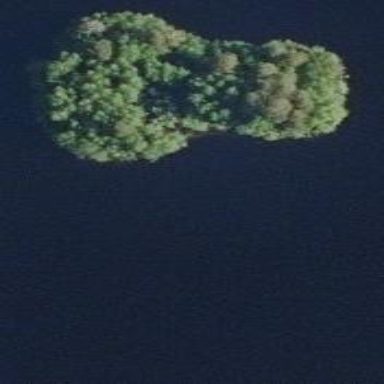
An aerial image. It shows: Islet.